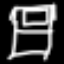
Label: bed